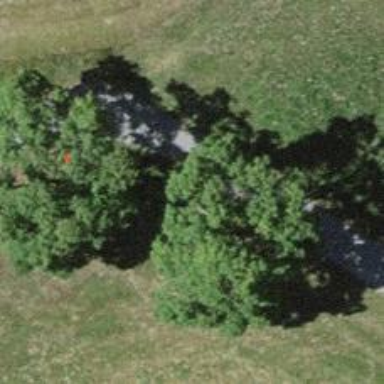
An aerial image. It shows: Red bench.